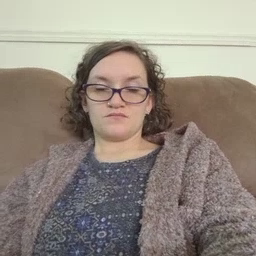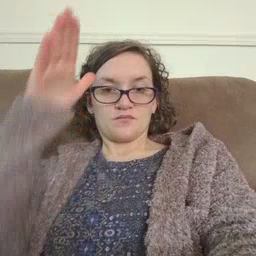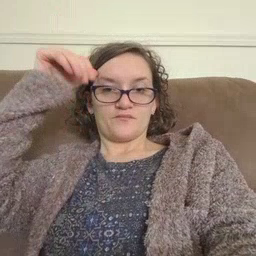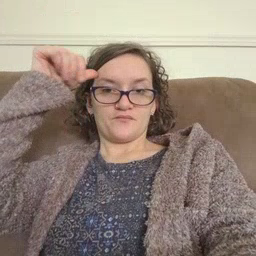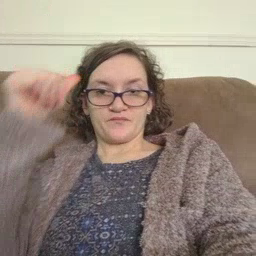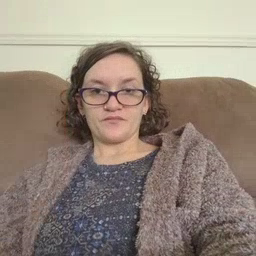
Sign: donkey